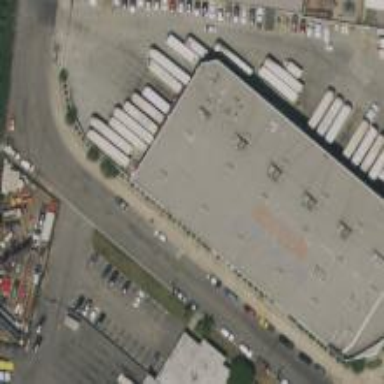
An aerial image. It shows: Warehouse.